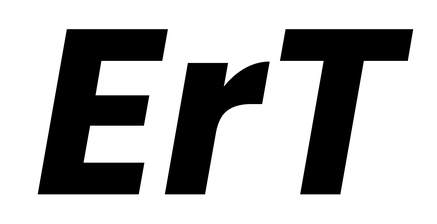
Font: Poppins-BoldItalic